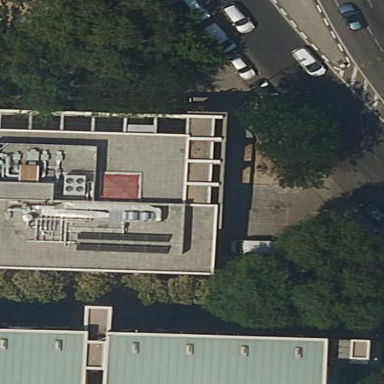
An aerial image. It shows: Building.